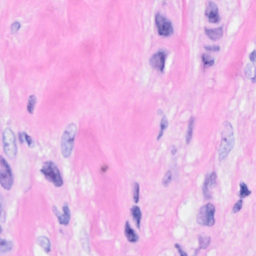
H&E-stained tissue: Breast